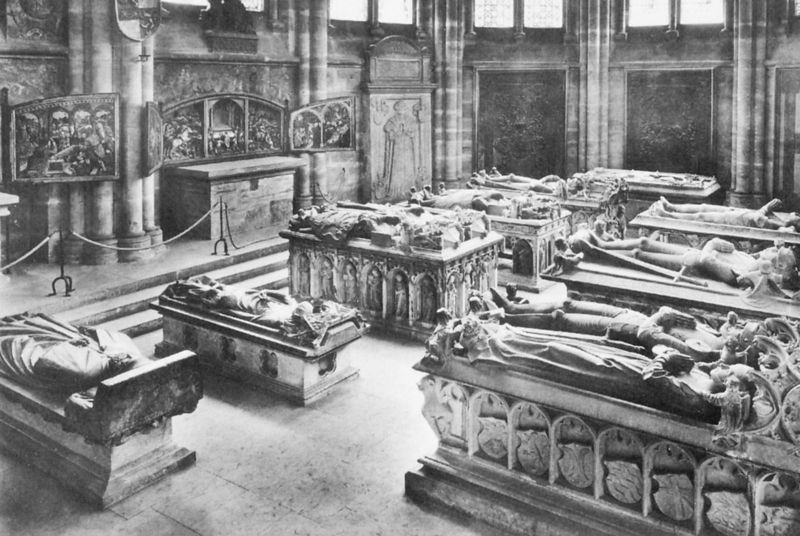
Titel: Landgrafengräber im Chor
Standort: Marburg, Elisabethkirche (EU - D - H)
Schlagwörter: fenster, pfeiler, säule, säulen, stein, tod, tot, kirche, relief, fußboden, könig, kirch, seil, tote, altar, wappen, kerzenleuchter, dienste, grab, gräber, chor, wien, mausoleum, absperrung, krypta, sarkophag, chorfenster, epitaph, retabel, westminster, flügelaltar, aufbahrung, sakropharg, tübingen, steinfiguren, wandvorlagen, abschrankung, sarkophage, epitaphien, sarkopharge, stiftskirche, grabstette, königsgräber, doppelgräber, seitl